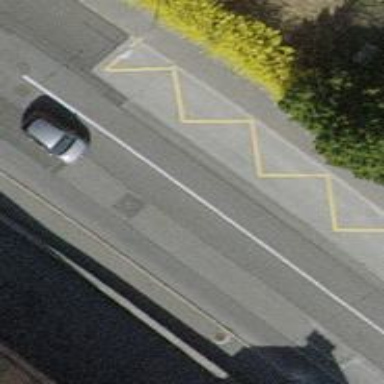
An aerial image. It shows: Primary highway with asphalt surface and trolley wires.